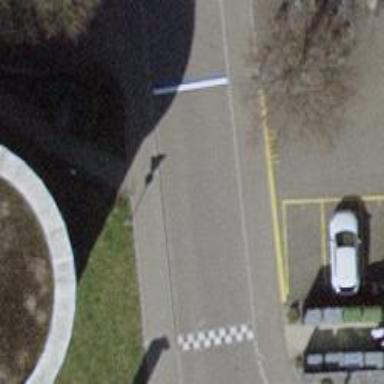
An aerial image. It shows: Table-style traffic calming feature.